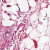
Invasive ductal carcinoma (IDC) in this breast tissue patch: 0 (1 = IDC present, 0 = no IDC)